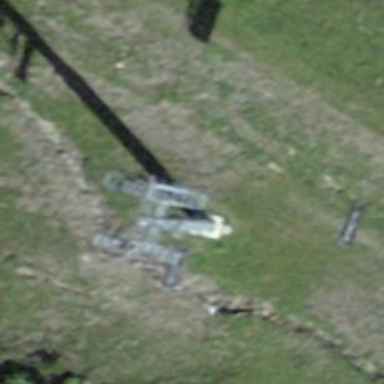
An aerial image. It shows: Pylon used for aerialway.